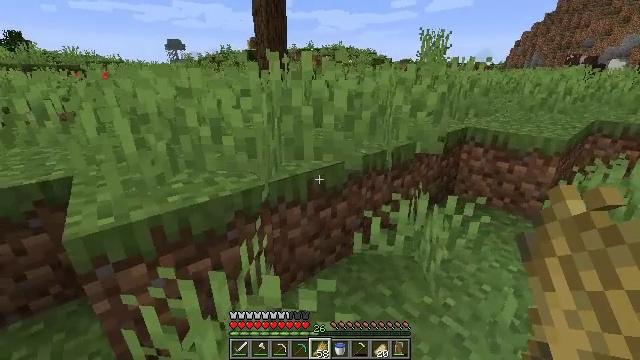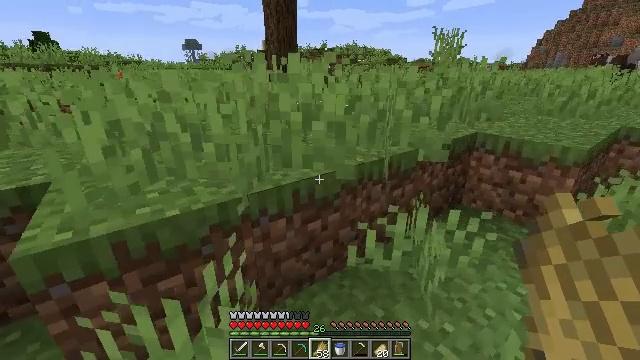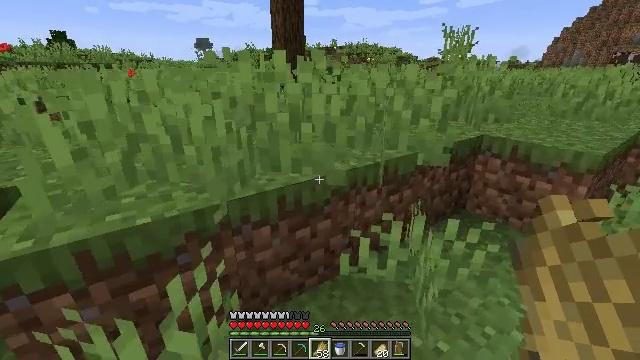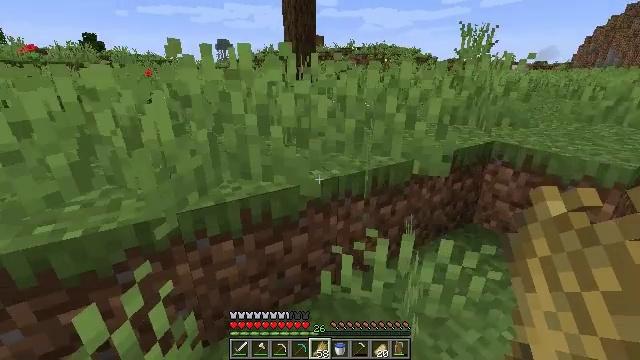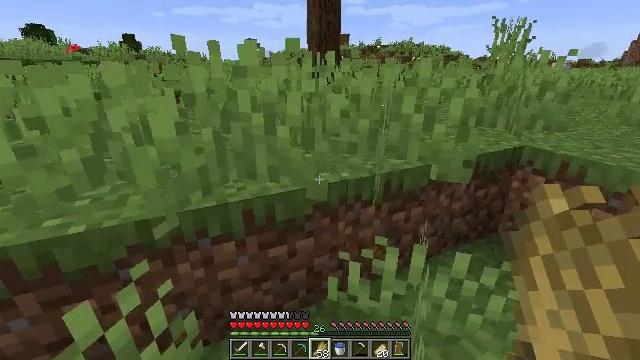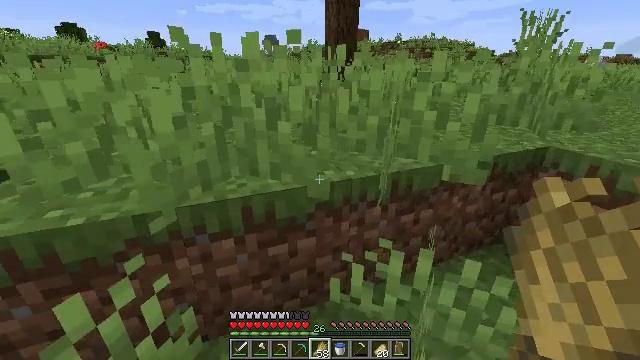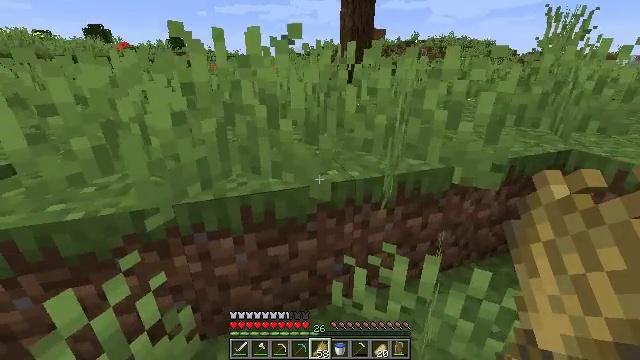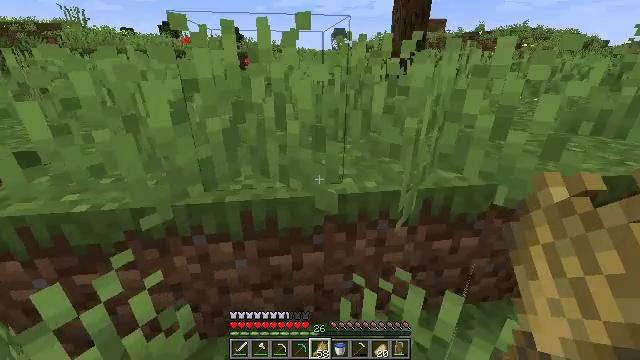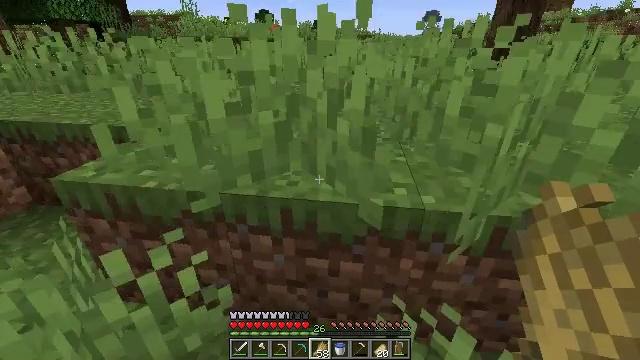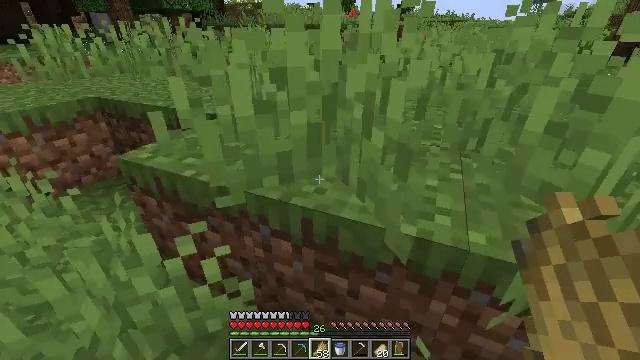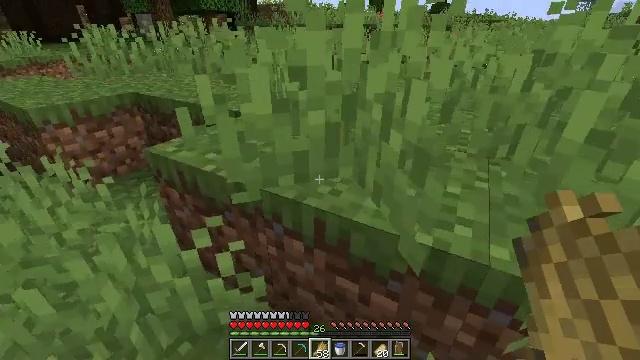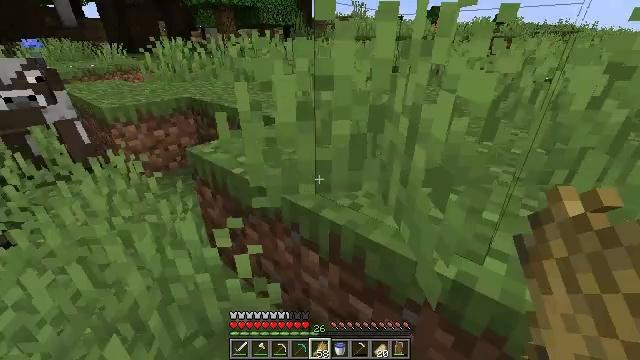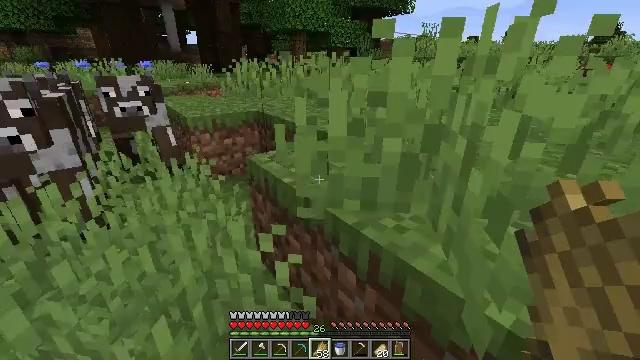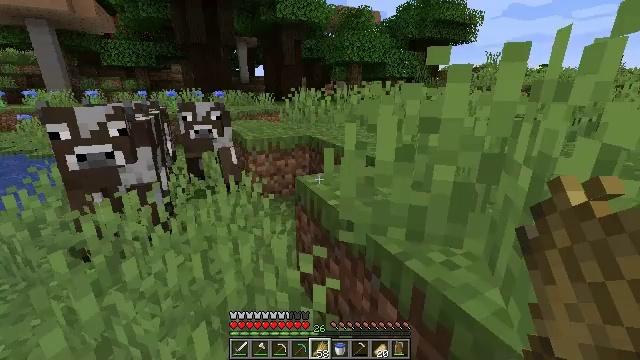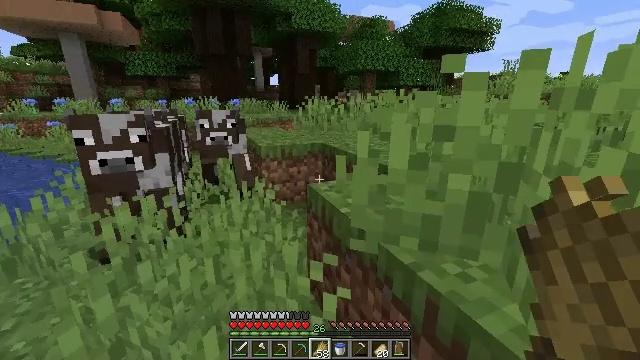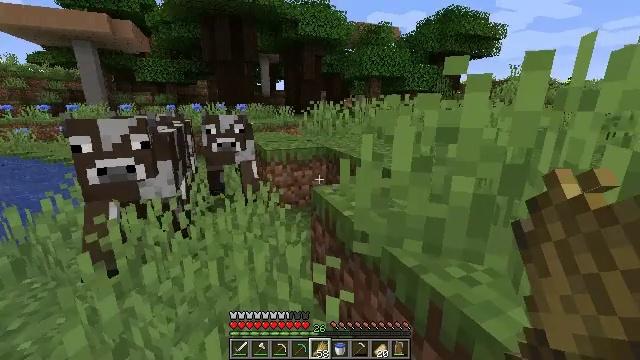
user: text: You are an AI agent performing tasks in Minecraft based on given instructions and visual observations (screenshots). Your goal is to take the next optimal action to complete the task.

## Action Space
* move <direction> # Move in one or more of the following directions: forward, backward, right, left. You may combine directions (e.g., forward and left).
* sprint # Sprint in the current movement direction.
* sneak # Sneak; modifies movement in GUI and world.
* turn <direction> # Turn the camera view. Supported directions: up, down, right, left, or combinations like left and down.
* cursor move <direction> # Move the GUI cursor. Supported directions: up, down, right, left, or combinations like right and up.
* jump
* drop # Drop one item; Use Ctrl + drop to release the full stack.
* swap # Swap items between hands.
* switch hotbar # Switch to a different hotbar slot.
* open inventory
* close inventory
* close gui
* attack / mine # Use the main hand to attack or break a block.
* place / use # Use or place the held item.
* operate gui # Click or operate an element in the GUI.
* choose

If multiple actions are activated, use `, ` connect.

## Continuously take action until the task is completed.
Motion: motion action
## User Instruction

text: Left click to destroy the birch fence.
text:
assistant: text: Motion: move forward and move right, turn left
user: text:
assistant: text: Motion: move forward and move right, turn left
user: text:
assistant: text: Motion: move forward and move right, turn left
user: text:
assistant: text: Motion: turn left
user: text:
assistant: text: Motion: turn left
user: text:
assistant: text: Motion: move forward and move right, turn left
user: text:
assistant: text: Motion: move forward and move right, turn left and down
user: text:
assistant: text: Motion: move forward and move right, turn left and down
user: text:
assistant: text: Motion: move forward and move right, turn left and down
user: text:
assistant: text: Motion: turn left
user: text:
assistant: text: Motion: turn left and up
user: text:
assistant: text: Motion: turn left and up
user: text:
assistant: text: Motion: turn left and up
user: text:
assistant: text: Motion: turn left and up
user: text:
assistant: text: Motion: turn left and up
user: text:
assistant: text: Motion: move back, turn left and up
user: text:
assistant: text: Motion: move back, turn left
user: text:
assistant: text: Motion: move back, turn left
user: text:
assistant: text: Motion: move back and move right, turn left
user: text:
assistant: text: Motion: move back and move right, turn left
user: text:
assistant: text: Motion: move back and move right, turn left
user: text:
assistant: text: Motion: no_op
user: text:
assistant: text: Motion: turn left
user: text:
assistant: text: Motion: turn left and down
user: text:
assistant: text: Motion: move back
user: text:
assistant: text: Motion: move back and move right
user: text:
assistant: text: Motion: move back and move right, jump
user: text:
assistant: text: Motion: move back and move right, jump
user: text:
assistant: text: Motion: move back and move right, jump
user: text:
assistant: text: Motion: move back and move right, turn down, jump